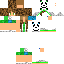
A female human skin with pale skin, wearing brown long hair dressed in a green tshirt and brown pants, featuring a closed mouth.